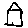
Label: house